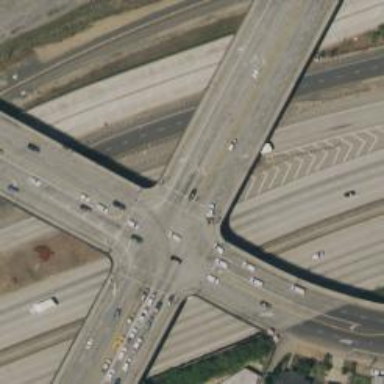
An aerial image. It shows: Primary highway crossing over bridge.